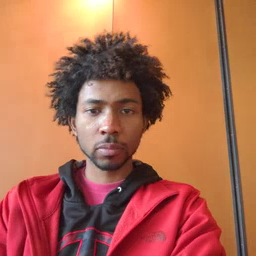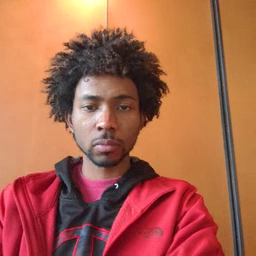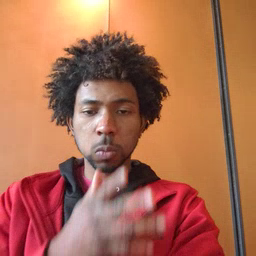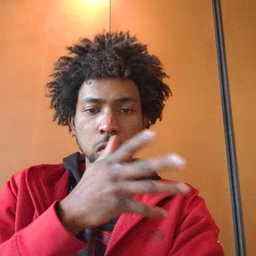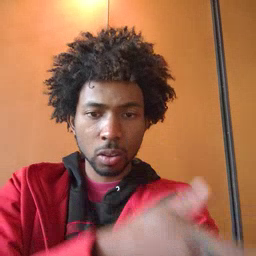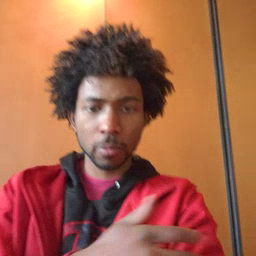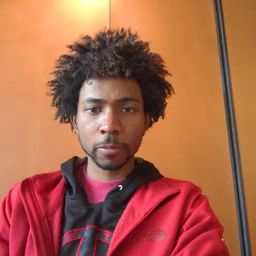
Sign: yucky